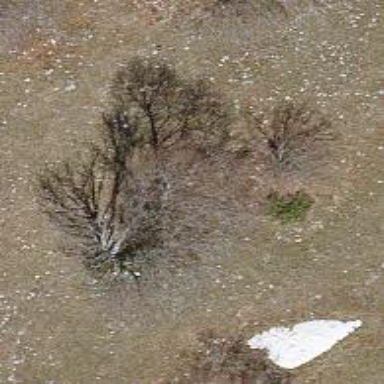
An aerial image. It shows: Single tag "natural: tree."